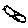
Label: bird